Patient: sex F, age 60
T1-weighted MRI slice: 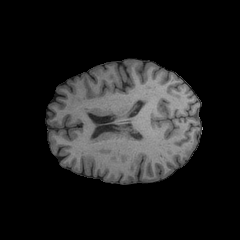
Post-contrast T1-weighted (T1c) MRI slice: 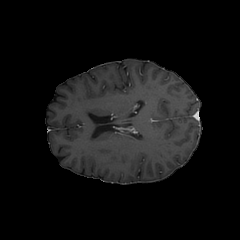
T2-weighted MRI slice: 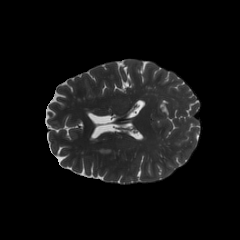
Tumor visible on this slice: no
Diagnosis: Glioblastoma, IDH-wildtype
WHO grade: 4